Question: With interfaces structure like this:

Why does not A-D-F yield an error since it is a cycle?
Note: An arrow A->B means A extends B
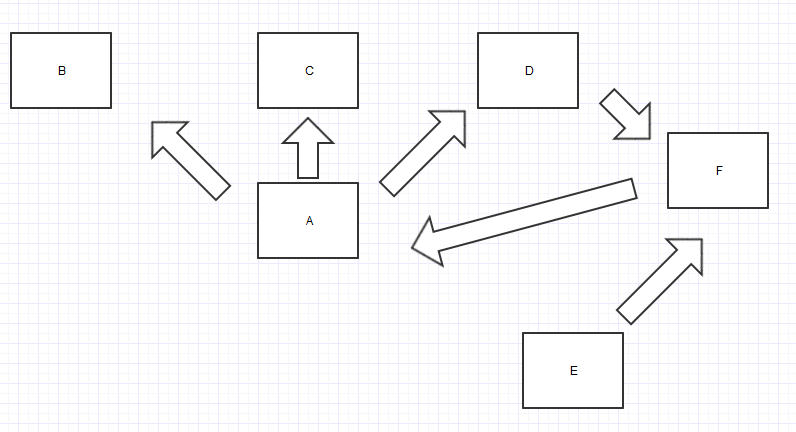
Answer: I tried to interpret your diagram in code as follows:
'''
interface A extends B, C, D { }
interface B { }
interface C { }
interface D extends F{ }
interface E extends F{ }
interface F extends A{ }
'''
And the compiler fails with the error:
'''
java: cyclic inheritance involving A
'''
So, as expected, cyclic inheritance is not allowed.
The error goes away if 'F' does extend 'A'.